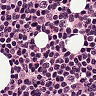
Metastatic tissue present: no